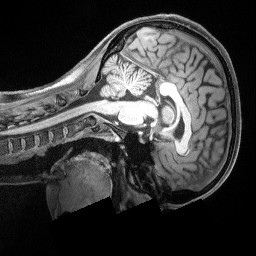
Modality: T1w
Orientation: sagittal
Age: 22
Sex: female
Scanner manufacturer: siemens
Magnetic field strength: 3 T
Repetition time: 2.17 s
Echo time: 0.00169 s